Question: I have an app that has a Parse "User". The user is an Admin of sorts. Underneath the admin we have a "regular user". These regular users do not sign up through Parse, but are just ParseObjects that are tied to other data via "parenting".
They are connected to the Admin user via regularUser.put("user",ParseUser.getCurrentUser());
An admin can click a "Share" button to share this regularUser and all their accompanying data with another Admin user.
My problem is I don't know the best way to do this. How can I make a regular user belong to one or more Users?
I'm not sure when its best to tie data to a user vs. adding an object to a "Parent" vs a ParseRelation (which i still don't quite understand).
I come from an SQL background with primary/foreign keys and I don't see a direct comparison between SQL and Parse relationships. Help me figure this out please.

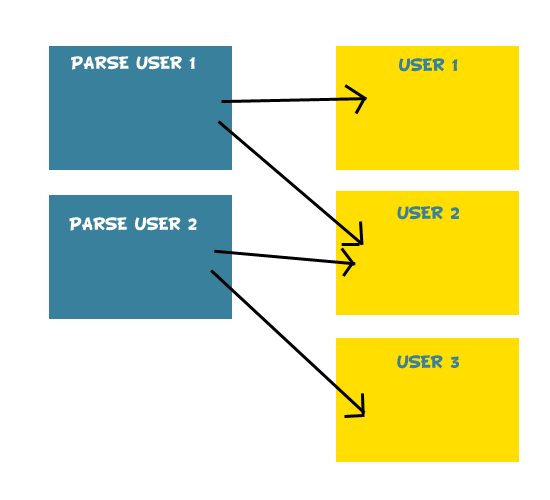
Answer: You might find it less confusing if you thing of your "Regular User" objects as something else, maybe colors. Lets call "User 1" Red, "User 2" Green, "User 3" Blue.
OK so now we want to let Parse User 1 say they like Red and Green. Parse User 2 likes Green and Blue.
In parse.com you can store references, so where you would have a many-to-many join table in SQL you can create the same in Parse if you want, or you can just store reference links in one side and/or the other.
For example you could have an array (if you don't expect there will be too many) on the Parse User object. This property can be named whatever you like ("users" in your case, "colors" in my example).
Look at <URL>.
I see many questions on relations/pointers/etc, you'll find more information if you look using the 'parse.com' tag.
It would be nice if they could post some general information about relationships in their documentation I think.